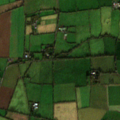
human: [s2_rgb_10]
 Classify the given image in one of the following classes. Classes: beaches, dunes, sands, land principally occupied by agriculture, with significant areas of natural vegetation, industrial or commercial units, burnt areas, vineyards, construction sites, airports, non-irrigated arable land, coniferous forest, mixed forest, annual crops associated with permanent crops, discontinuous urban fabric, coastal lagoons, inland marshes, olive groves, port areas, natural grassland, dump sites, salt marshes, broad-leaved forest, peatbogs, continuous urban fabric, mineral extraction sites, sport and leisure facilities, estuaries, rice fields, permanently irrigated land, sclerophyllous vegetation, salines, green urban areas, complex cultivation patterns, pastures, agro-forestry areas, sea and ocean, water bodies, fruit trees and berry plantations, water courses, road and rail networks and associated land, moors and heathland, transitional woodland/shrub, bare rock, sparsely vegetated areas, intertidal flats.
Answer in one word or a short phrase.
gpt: non-irrigated arable land, pastures